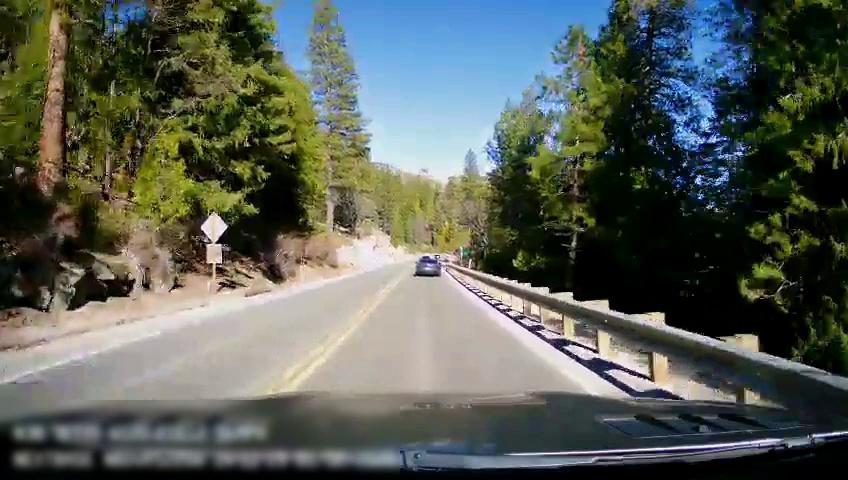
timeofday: Day
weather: Sunny
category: Drivable Space
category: Vehicles | Car
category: Lanes | Opposite Lane
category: Lanes | Opposite Lane
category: Lanes | Current Lane